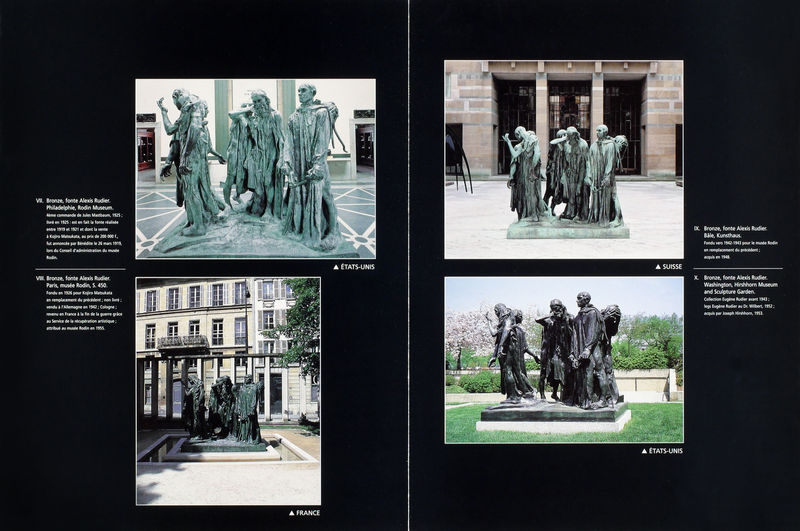
Titel: Die Bürger von Calais
Künstler: Auguste Rodin
Institution: Paris, Musée Rodin
Schlagwörter: gruppe, mann, männer, raum, schwarz, haus, rasen, wiese, arm, kleidung, sockel, gehen, mantel, gewänder, personen, brunnen, skulptur, statue, schrift, bilder, platz, figuren, bronze, rodin, buch, denkmal, bürger, kittel, gefangene, prospekt, pilger, gefesselt, gewandt, 4, v´calais